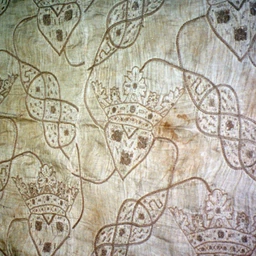
Title: Hanging
Caption: hanging, plain weaving, linen (material), textile, needlework (visual works), embroidering, a work made of linen, plain weave; cutwork embroidered with linen in buttonhole, twisted buttonhole, and darning stitches; twist bars; embroidered in interlooped chain stiches, textiles, art institute of chicago